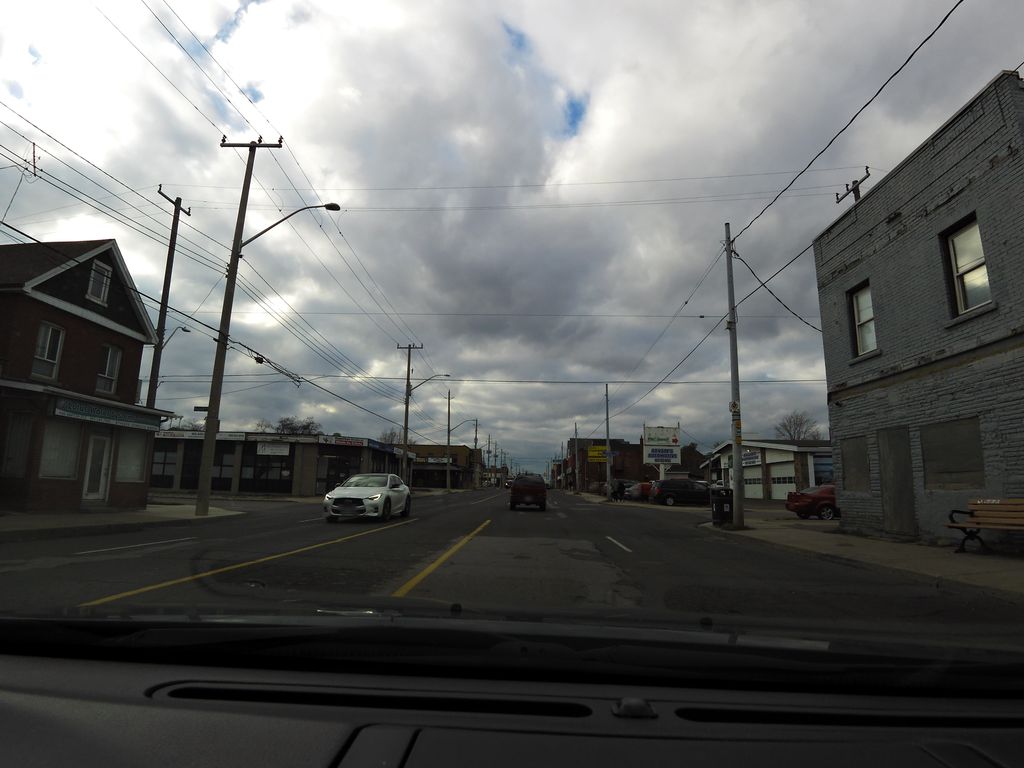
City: hamilton